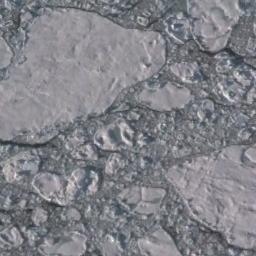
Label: sea_ice